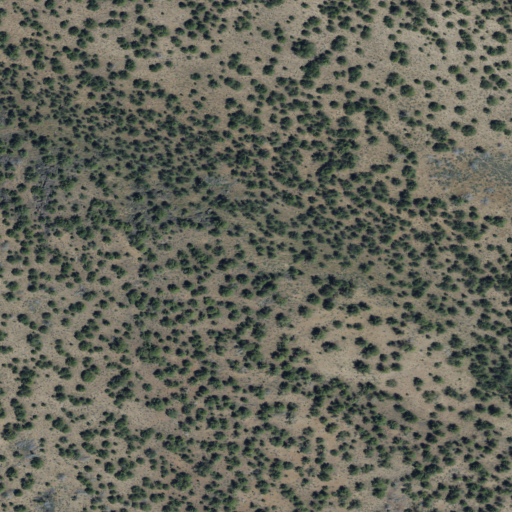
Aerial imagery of mountain in Oregon named Moon Mountain containing shrub and evergreen forest